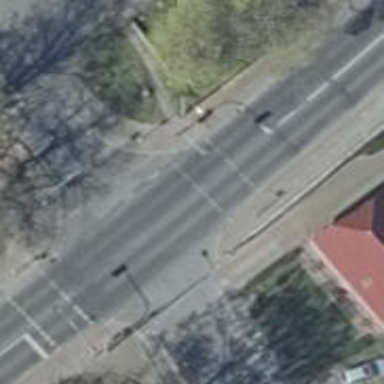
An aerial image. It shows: Road with traffic signals.